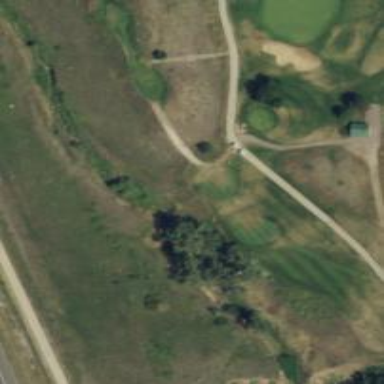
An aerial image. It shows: Well-maintained path that is grade1 cartpath for golf.